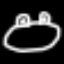
Label: frog